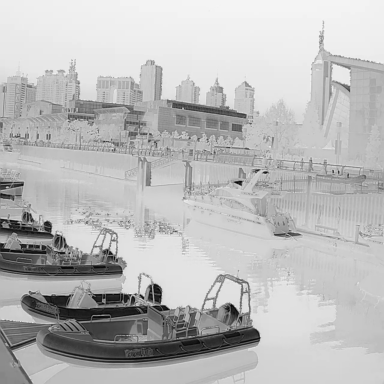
There are seven canoes in the infrared image.